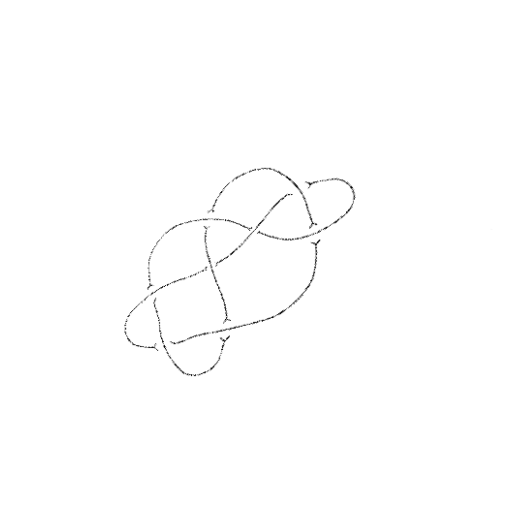
Crossing number: 8